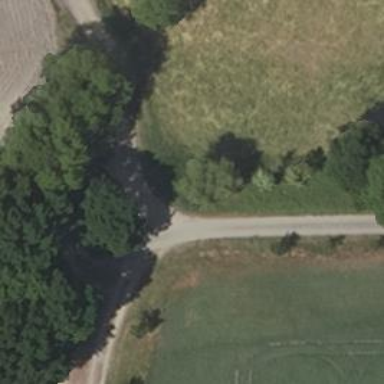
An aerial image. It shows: Path with smooth surface (tracktype grade1).